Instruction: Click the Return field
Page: home
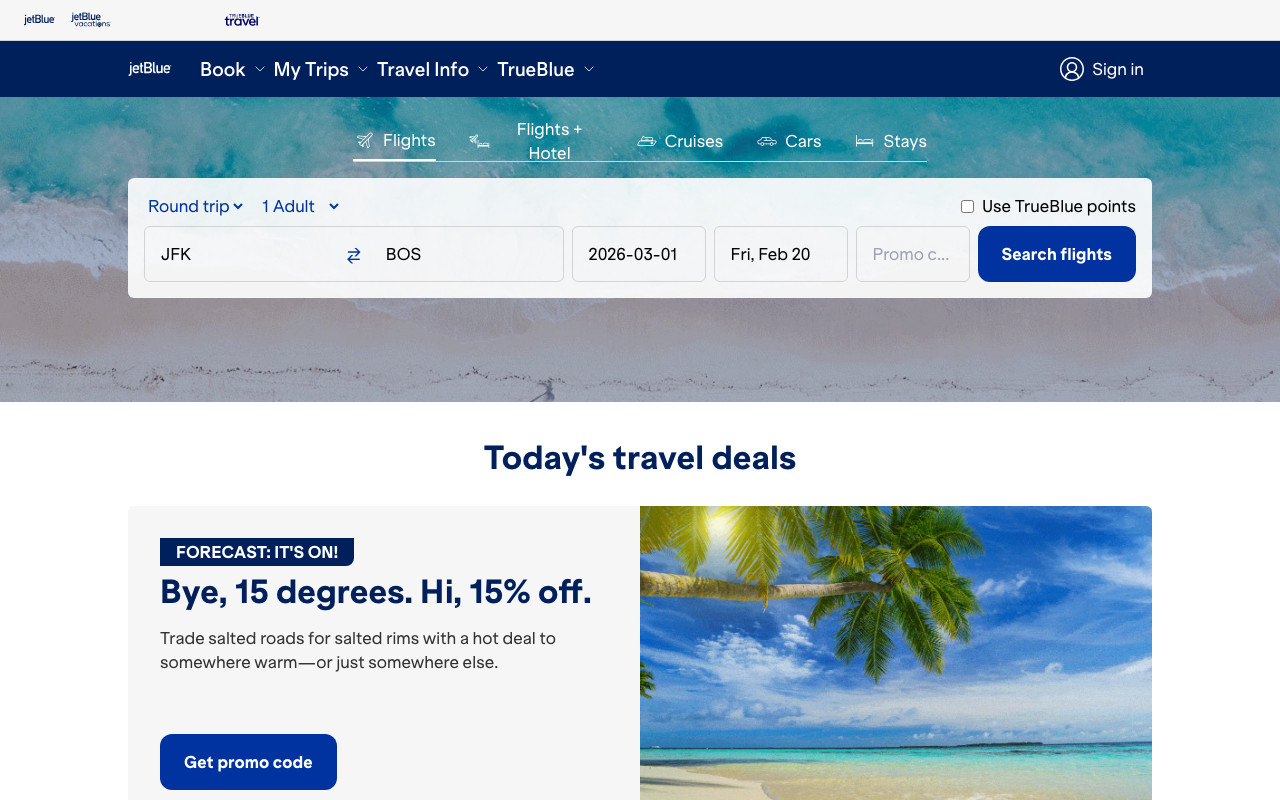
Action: click